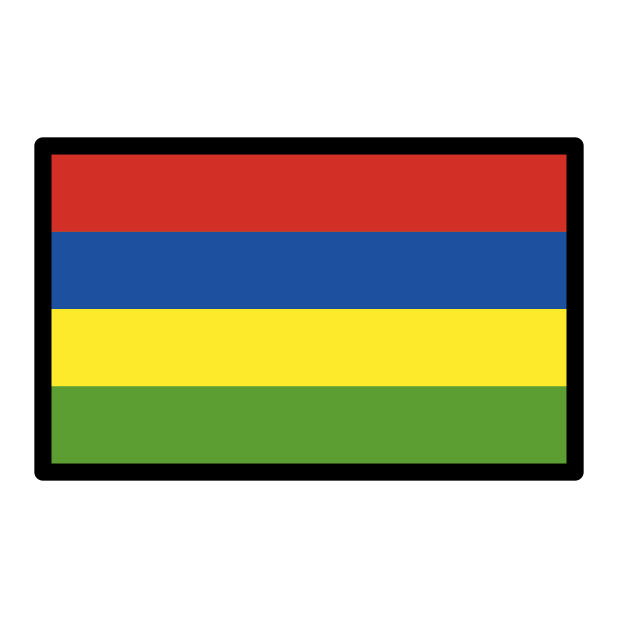
flag: Mauritius